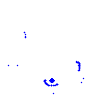
Particle: electron